Question: I'm calculating a polynomial fit using the mathowrks example:
'''
load census
figure
plot(cdate,pop,'ro')
corrcoef(cdate,pop)
figure
% Calculate fit parameters
[p,ErrorEst] = polyfit(cdate,pop,2);
% Evaluate the fit
pop_fit = polyval(p,cdate,ErrorEst);
% Plot the data and the fit
plot(cdate,pop_fit,'-',cdate,pop,'+');
% Annotate the plot
legend('Polynomial Model','Data','Location','NorthWest');
xlabel('Census Year');
ylabel('Population (millions)');
'''

How can I find the correlation of this fit? With a simple linear relationship I could calculate the fit using corrcoef but on the mathworks website they only mention "he following figure shows that the quadratic-polynomial fit provides a good approximation to the data" but dont go into any of the statistics.
Can anyone suggest a method?
<URL>
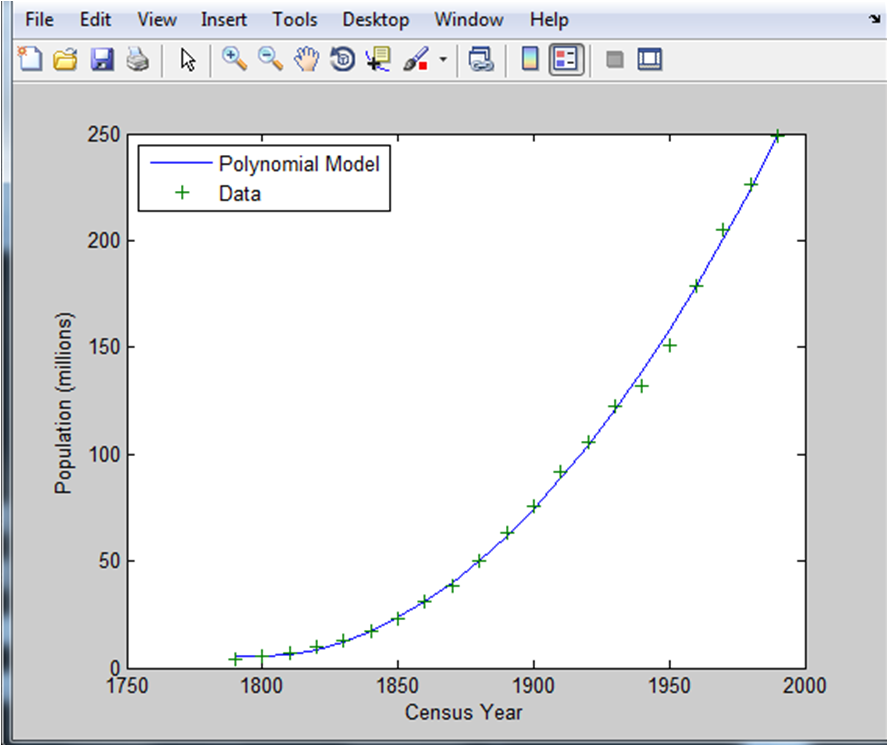
Answer: You could use the following:
'''
ft_ = fittype('poly2');
[cf,gf,o] = fit(cdate,pop,ft_)
'''
when I do this my results are:
'''
cf =
Linear model Poly2:
cf(x) = p1*x^2 + p2*x + p3
Coefficients (with 95% confidence bounds):
p1 = 0.006541 (0.006124, 0.006958)
p2 = -23.51 (-25.09, -21.93)
p3 = 2.113e+004 (1.964e+004, 2.262e+004)
gf =
sse: 159.<PHONE>
rsquare: 0.998712965772009
dfe: 18
adjrsquare: 0.998569961968899
rmse: 2.97236624011533
o =
numobs: 21
numparam: 3
residuals: [21x1 double]
Jacobian: [21x3 double]
exitflag: 1
algorithm: 'QR factorization and solve'
iterations: 1
'''